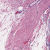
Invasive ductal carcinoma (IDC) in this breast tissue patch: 1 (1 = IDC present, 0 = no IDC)